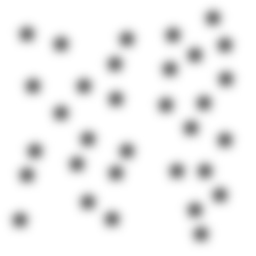
Squares: 0
Triangles: 0
Stars: 32
Total shapes: 32